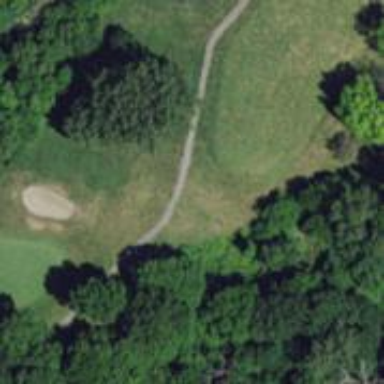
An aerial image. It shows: View of golf hole.